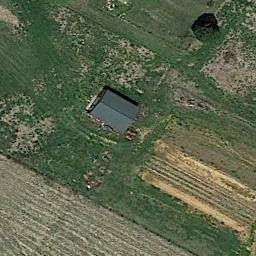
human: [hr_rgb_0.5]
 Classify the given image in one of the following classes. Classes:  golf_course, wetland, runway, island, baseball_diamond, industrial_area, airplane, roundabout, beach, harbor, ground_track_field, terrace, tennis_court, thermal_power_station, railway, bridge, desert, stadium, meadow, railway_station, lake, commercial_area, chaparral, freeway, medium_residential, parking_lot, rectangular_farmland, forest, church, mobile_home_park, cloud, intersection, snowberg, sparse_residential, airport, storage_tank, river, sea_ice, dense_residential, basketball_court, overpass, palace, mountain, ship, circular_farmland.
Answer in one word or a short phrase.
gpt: sparse_residential